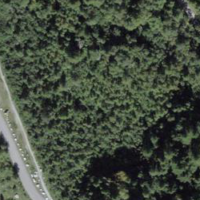
EUNIS habitat code: 31
Species observed at this site:
Bartsia alpina